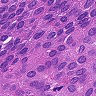
Metastatic tissue present: yes